Question: I got this results after executing some sort of query
which has these rows:
I want to calculate the Total Marks as (12/38 + 14/23 + ....) for each students in the given result and insert that into new row
as
StudentName ,StudentId ,term, "" as Subject, "" as Marks, Class, Dicision,id, as DivisionSubject_SubjectProirity
Is thr any way to do it....
Plz let me know
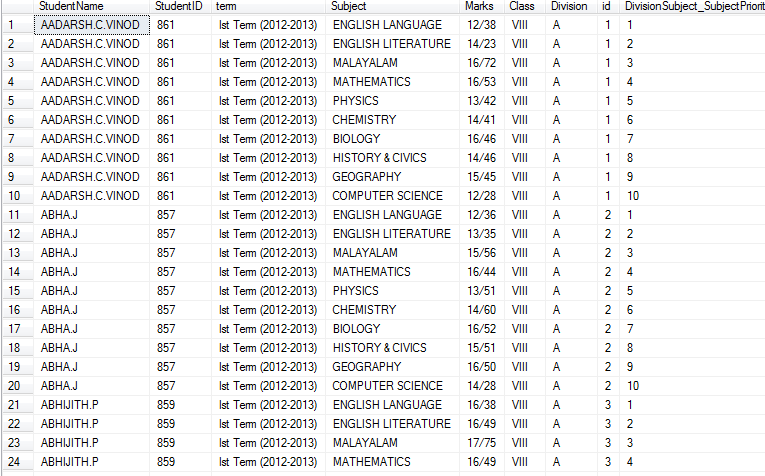
Answer: Try this Query.
First 'select' all values into
'''
select
StudentName,
StudentId,
term,
cast(sum(convert(int,substring(Marks,1,CHARINDEX('/',Marks,1)-1))) as varchar) As 'Subject',
cast(sum(convert(int,substring(Marks,CHARINDEX('/',Marks,1)+1,len(Marks)))) as varchar) As Marks,
class,
division,
id
into #t
from tablename
group by StudentName,StudentId,term,class,division,id
'''
Now use the
'''
insert into table_insert
(
StudentName
,StudentId
,term
,[Subject]
,Marks
,class
,division
,id
,DivisionSubject_SubjectPriority
)
select
StudentName
,StudentId
,term
,[Subject]
,Marks
,class
,division
,id
,NULL
from #t
'''